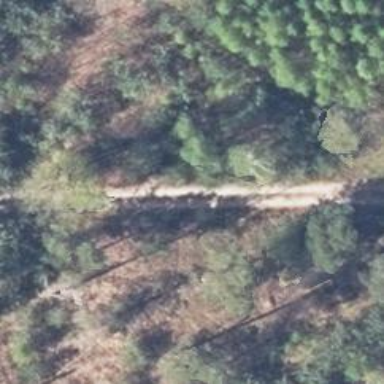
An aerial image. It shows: Sandy track road with grade 4 track type.